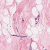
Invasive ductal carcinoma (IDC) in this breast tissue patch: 0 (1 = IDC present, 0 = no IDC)